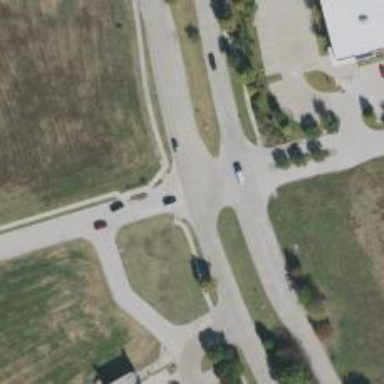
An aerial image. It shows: Tertiary road with separate sidewalk.